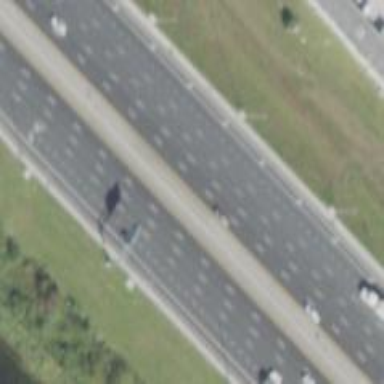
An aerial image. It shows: Asphalt motorway.